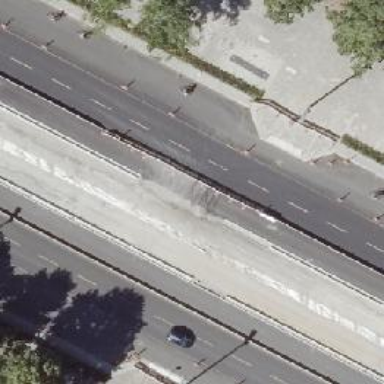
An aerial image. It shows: Asphalt dual carriageway with primary highway. There is asphalt cycleway on the right.